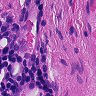
Metastatic tissue present: no